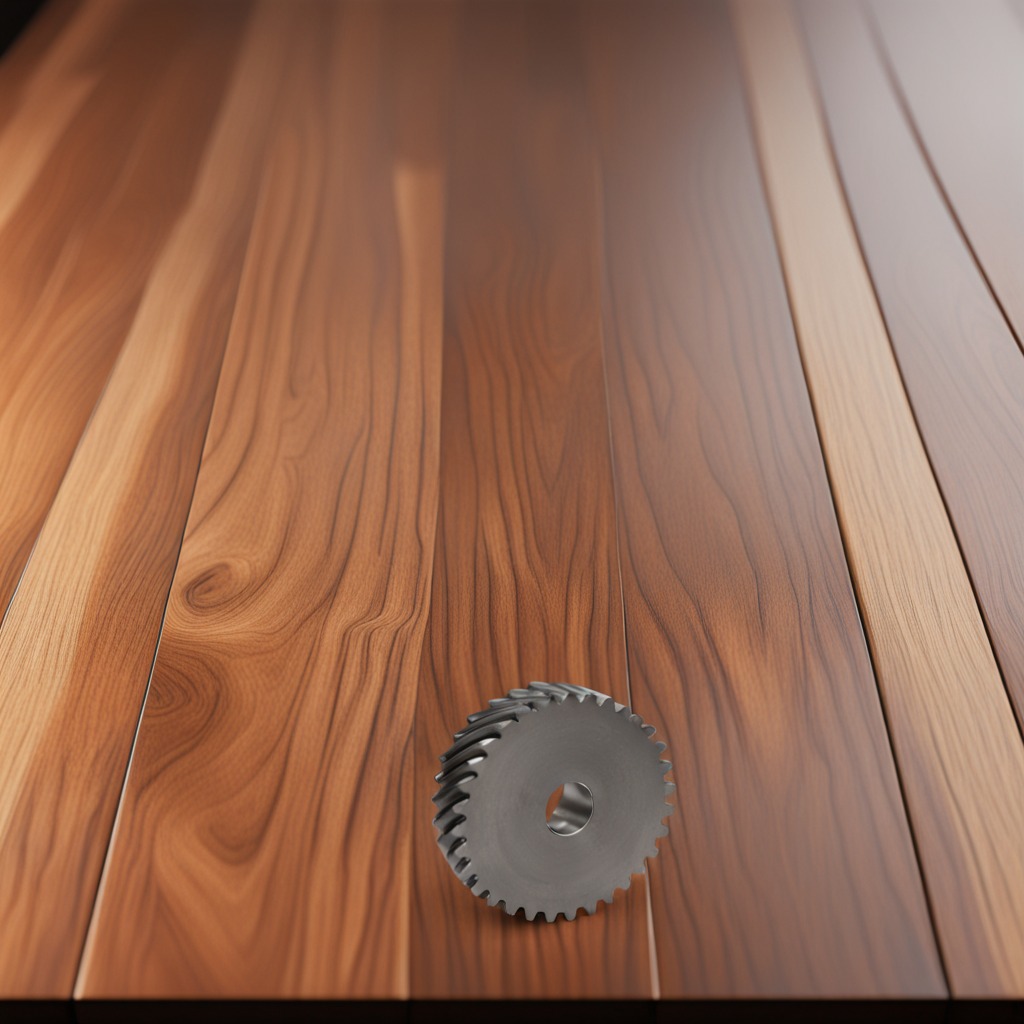
A steel gear with teeth is lying on the wooden table.